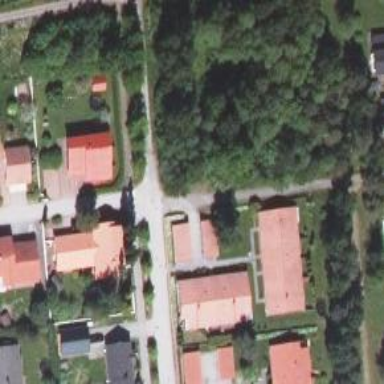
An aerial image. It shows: Living street.